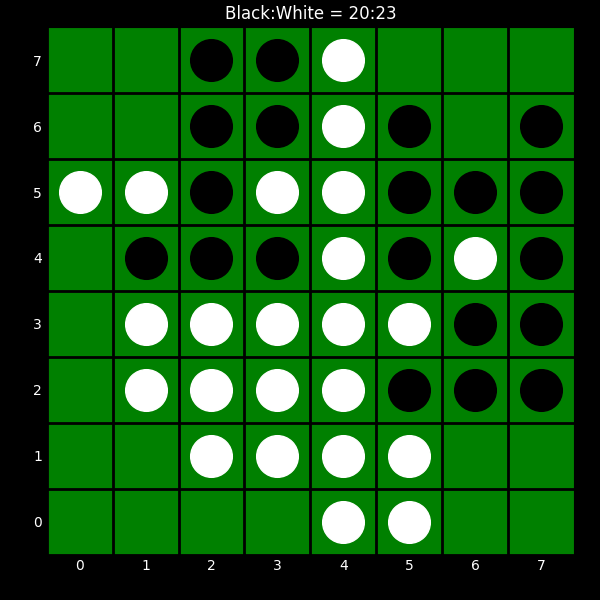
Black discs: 20
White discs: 23